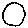
Label: circle